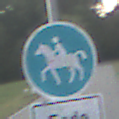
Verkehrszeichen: Reitweg
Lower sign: HinweisDurchVerbaleAngabe2
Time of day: SunriseSunset
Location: Outdoor (Nature)
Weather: PartlyCloudy
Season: NotSpecified
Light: Natural